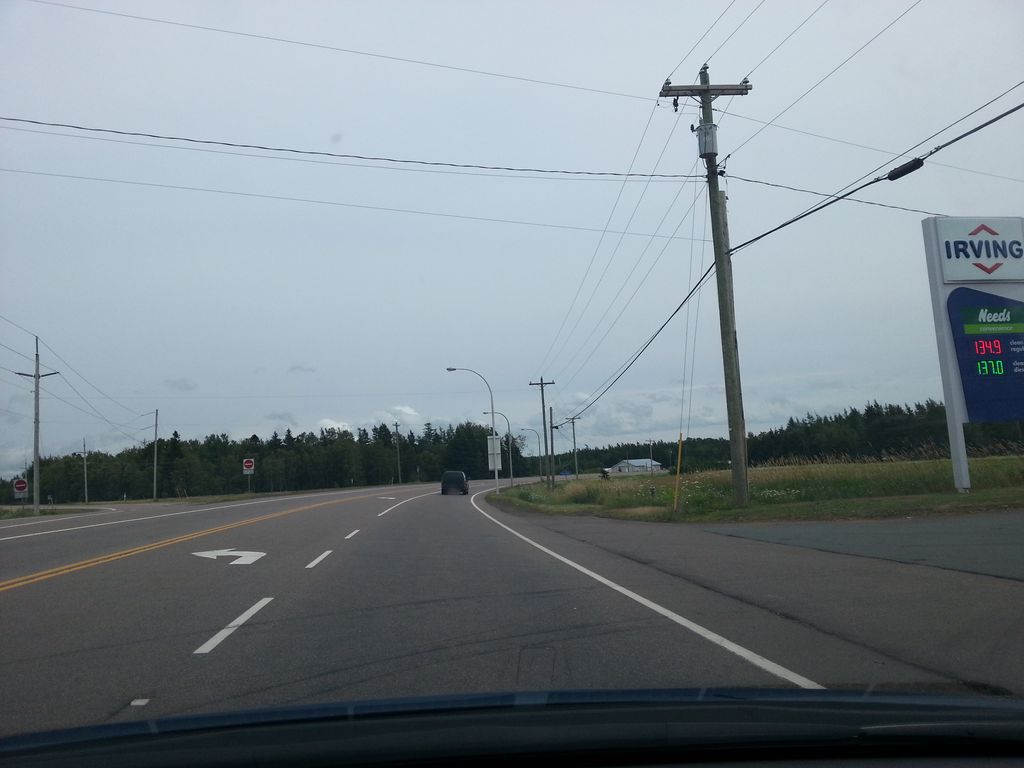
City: charlottetown